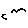
Label: bird